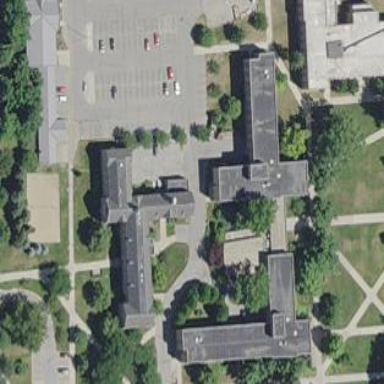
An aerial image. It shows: Dormitory building.